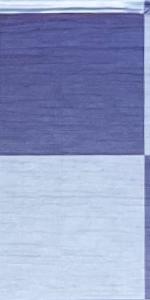
Label: Empty